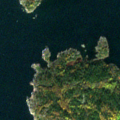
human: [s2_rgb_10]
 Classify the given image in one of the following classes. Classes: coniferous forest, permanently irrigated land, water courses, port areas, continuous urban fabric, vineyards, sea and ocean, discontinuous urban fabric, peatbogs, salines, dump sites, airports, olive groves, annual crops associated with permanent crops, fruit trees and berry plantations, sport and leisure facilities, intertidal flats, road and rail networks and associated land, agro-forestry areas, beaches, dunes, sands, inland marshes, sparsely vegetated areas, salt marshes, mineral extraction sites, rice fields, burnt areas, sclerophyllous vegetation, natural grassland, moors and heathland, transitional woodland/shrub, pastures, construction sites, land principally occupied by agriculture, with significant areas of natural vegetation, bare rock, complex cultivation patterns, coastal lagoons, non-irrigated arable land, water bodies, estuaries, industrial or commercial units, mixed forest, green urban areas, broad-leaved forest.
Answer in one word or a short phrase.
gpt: mixed forest, bare rock, sea and ocean